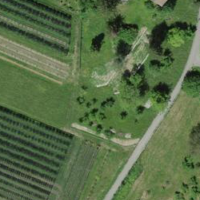
EUNIS habitat code: 40
Species observed at this site:
Juglans regia
Allium ursinum
Vicia sepium
Plantago lanceolata
Helix pomatia